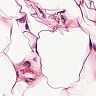
Metastatic tissue present: no